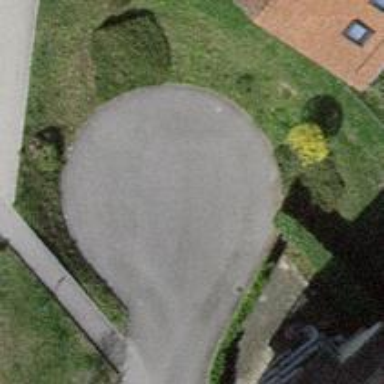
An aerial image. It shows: Alleyway designated as service road.